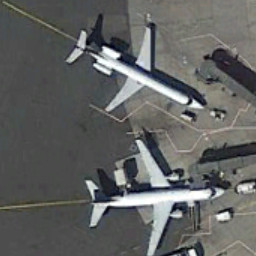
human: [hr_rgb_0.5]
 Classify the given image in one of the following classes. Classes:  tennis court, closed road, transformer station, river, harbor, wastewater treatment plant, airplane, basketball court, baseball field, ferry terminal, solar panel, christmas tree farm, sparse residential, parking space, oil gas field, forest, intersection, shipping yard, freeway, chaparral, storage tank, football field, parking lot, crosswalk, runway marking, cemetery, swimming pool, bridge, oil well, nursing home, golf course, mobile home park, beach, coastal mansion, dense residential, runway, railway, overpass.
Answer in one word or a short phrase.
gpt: airplane